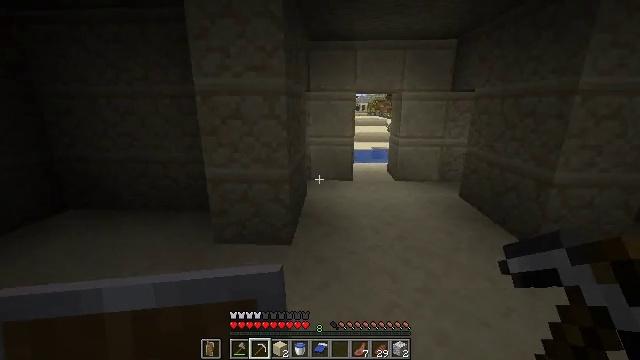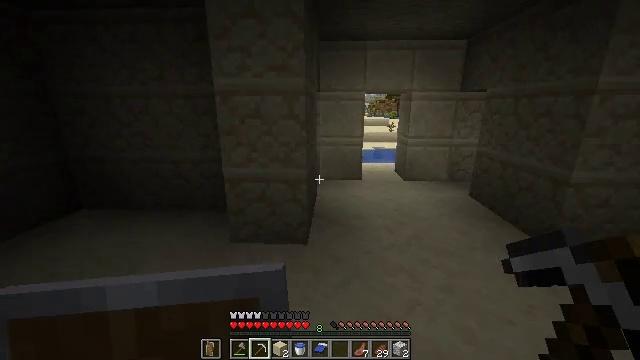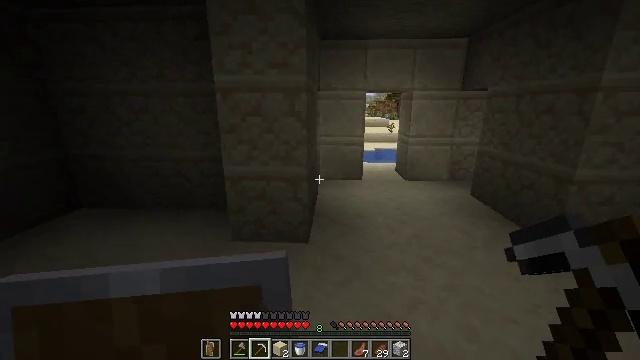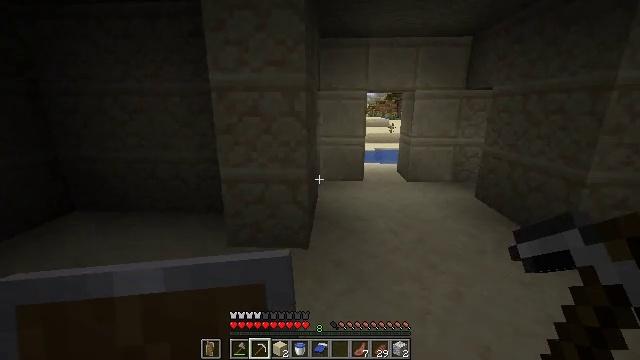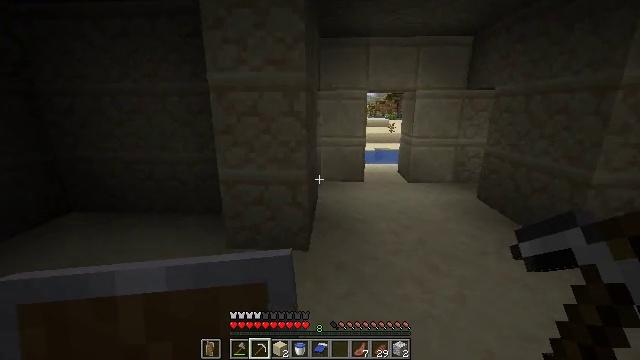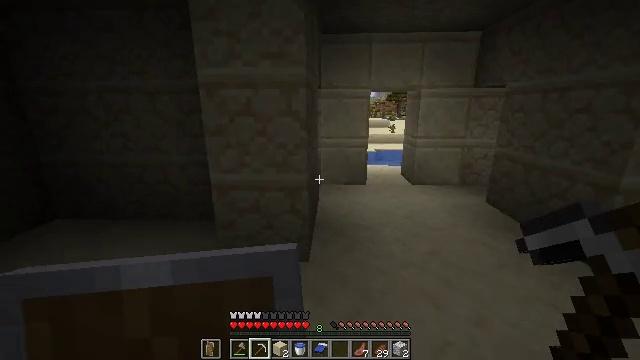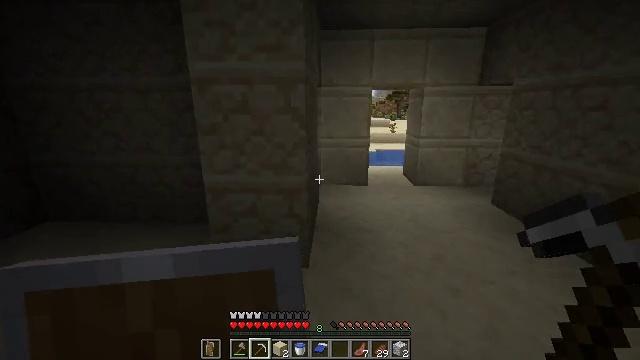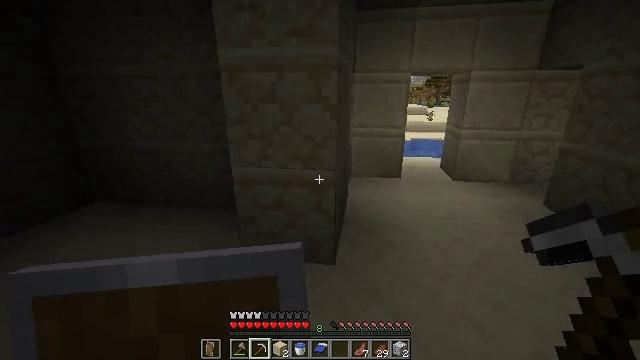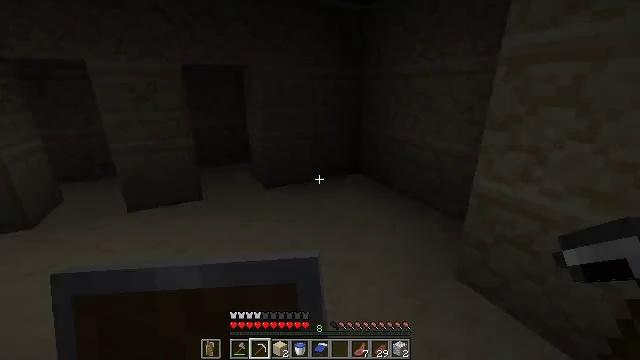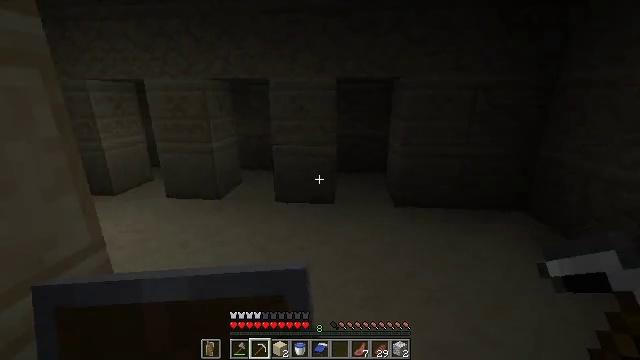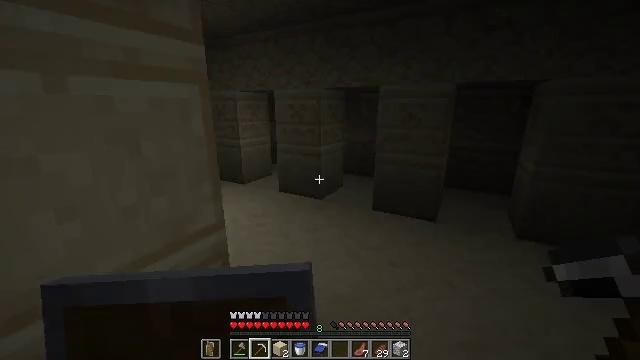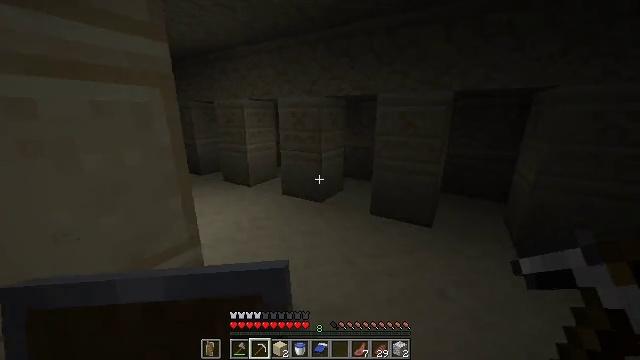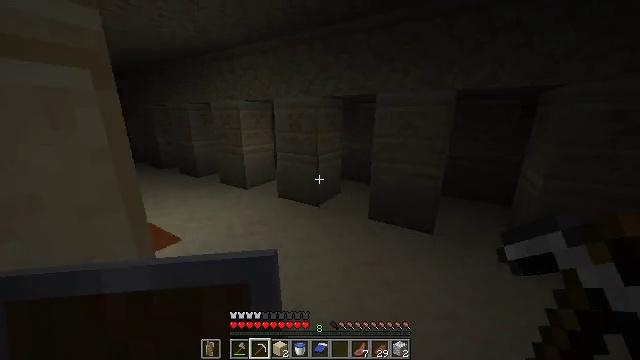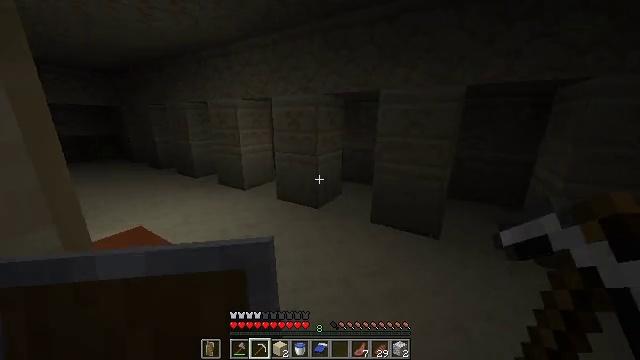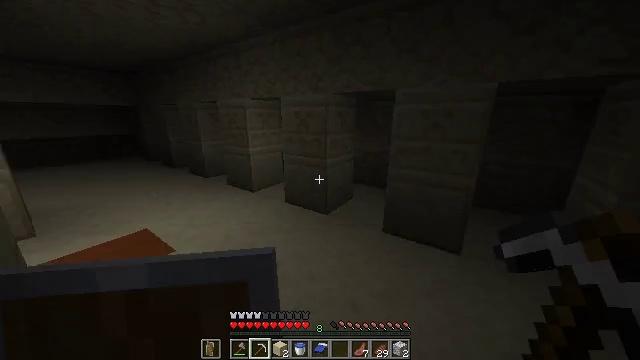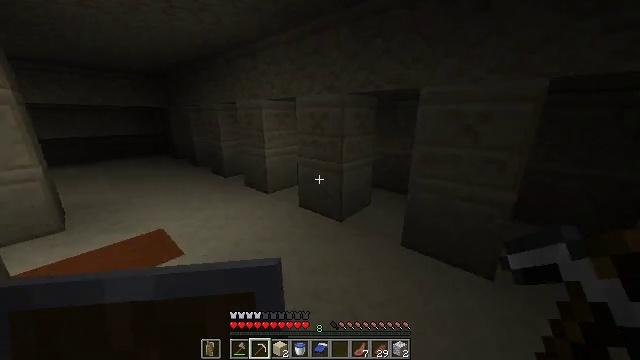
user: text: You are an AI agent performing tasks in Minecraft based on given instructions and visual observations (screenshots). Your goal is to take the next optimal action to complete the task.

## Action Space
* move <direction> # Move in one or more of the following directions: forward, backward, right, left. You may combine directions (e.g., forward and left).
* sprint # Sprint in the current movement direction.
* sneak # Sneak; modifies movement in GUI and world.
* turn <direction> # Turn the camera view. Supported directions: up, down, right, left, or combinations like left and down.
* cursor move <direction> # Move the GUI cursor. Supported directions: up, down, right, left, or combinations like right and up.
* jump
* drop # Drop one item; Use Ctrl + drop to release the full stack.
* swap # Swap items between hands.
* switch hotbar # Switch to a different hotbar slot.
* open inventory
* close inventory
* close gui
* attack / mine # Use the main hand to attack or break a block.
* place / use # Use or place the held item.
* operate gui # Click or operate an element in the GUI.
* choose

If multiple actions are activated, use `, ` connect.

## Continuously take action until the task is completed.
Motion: motion action
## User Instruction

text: Gather orange terracotta blocks.
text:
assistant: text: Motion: move left
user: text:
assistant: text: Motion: move forward and move left
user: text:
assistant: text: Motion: move forward
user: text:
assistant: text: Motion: move forward
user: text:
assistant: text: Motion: move forward
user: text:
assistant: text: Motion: move forward
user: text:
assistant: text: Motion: move forward, turn left and down
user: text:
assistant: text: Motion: move forward, turn left
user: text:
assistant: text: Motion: move forward, sprint, turn left and up
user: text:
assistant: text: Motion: move forward, sprint, turn left and up
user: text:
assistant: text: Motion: move forward, sprint, turn left
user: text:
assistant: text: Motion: move forward, sprint
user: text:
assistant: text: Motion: move forward, sprint
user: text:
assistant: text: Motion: move forward and move right, sprint, turn left
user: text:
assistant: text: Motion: move forward and move right, sprint, turn left
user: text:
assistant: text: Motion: move forward and move right, sprint, turn left
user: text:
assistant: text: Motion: move forward and move right, sprint, turn left
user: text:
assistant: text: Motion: move forward and move right, sprint, turn left
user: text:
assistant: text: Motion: move forward, sprint
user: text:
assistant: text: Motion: move forward, sprint, turn left
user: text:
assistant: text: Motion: move forward and move left, sprint, turn left
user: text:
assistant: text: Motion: move forward and move left, sprint, turn left
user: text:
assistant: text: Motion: move forward, sprint, turn left
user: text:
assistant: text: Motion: move forward, sprint, turn left
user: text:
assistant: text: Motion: move forward, sprint, turn left
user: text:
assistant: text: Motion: move forward, sprint, turn left and up
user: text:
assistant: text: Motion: move forward, sprint, turn left
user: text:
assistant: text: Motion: move forward, sprint, turn left
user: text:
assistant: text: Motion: move forward, sprint, turn left
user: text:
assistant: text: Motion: move forward, sprint, turn left